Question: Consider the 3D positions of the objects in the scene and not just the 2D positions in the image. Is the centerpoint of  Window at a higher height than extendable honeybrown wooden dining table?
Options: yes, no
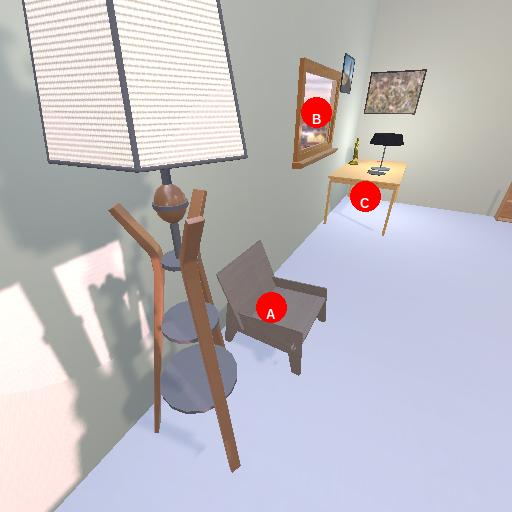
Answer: yes